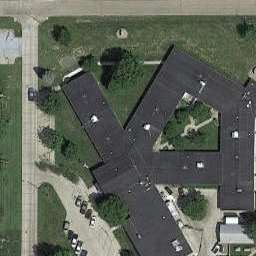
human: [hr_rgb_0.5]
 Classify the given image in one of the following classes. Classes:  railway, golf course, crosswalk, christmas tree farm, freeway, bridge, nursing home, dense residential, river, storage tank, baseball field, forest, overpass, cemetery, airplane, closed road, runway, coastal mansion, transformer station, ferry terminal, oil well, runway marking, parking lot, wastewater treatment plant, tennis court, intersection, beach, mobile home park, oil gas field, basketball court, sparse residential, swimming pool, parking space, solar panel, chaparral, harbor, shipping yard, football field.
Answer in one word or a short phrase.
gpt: nursing home